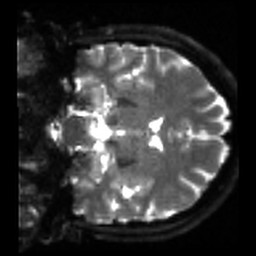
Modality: sbref
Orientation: coronal
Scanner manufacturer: siemens
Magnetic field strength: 3 T
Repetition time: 4 s
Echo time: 0.0594 s